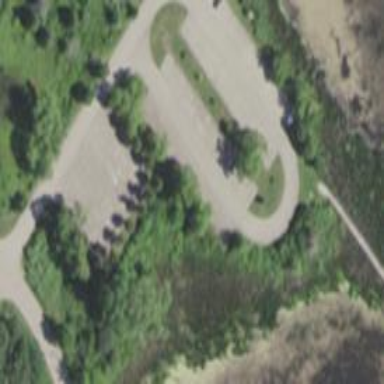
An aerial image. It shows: Parking area at the trailhead.